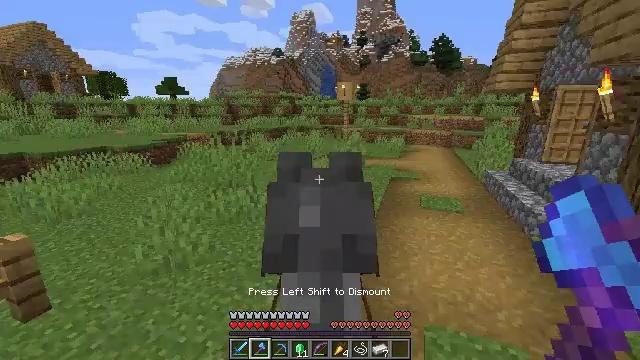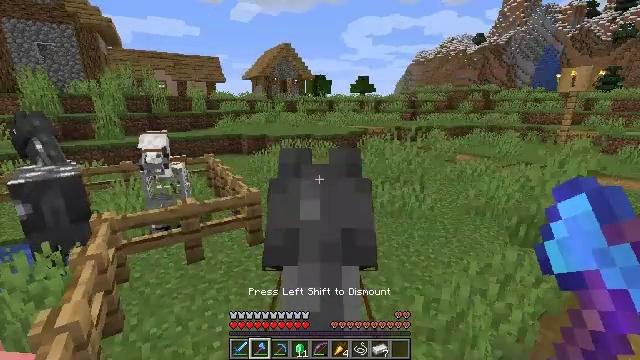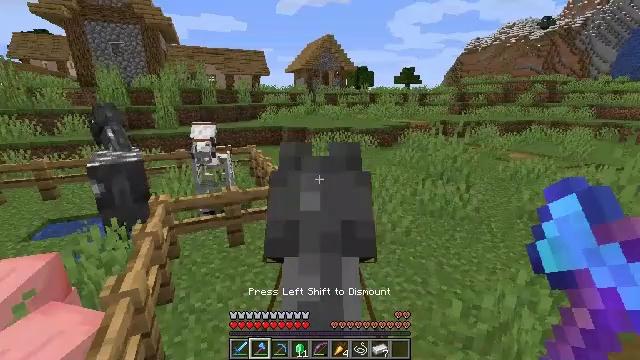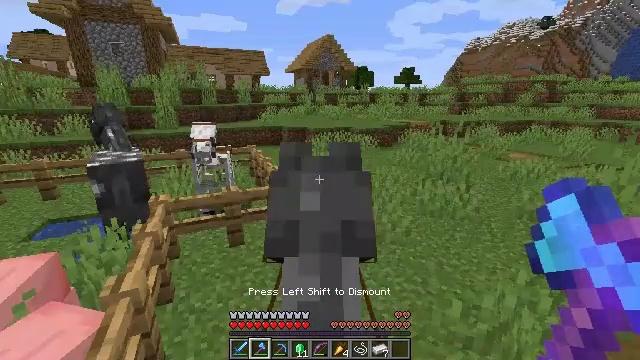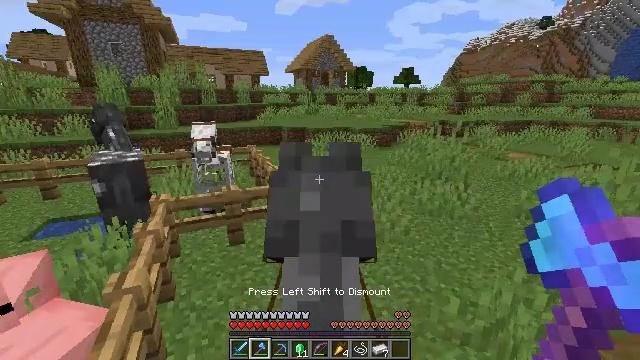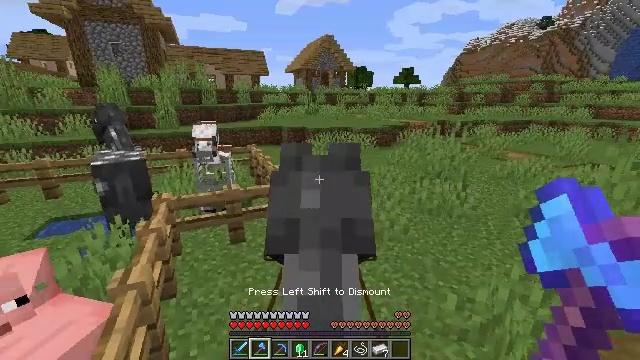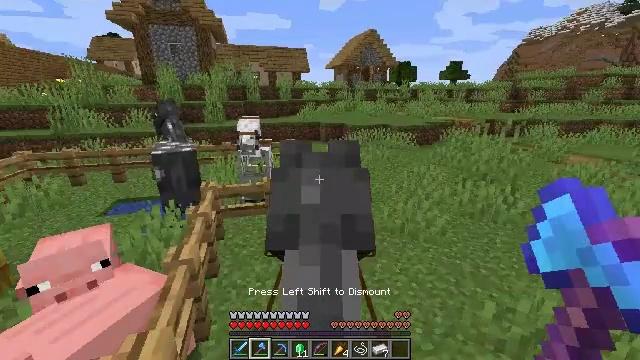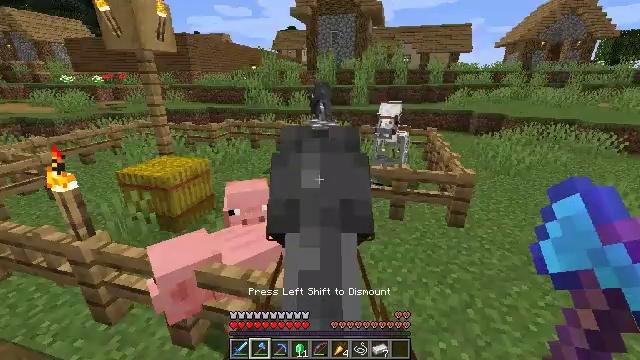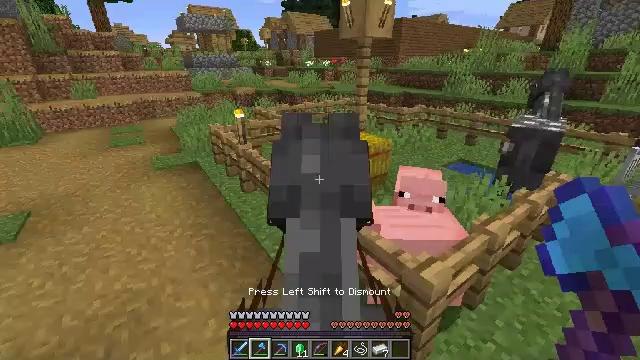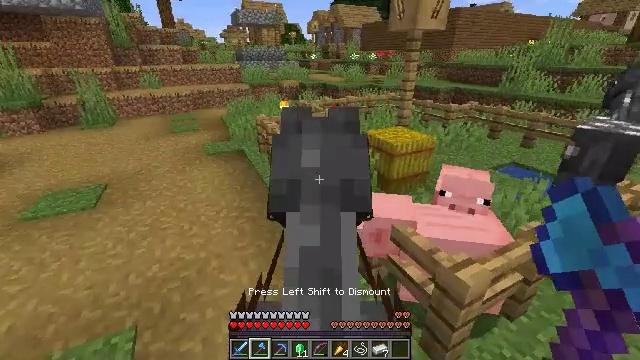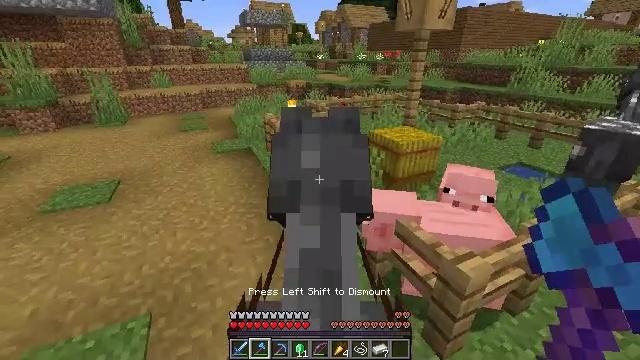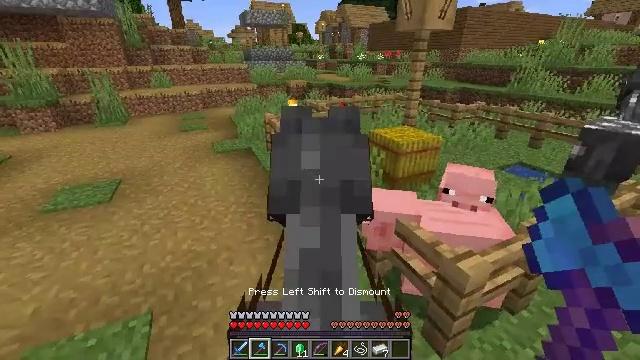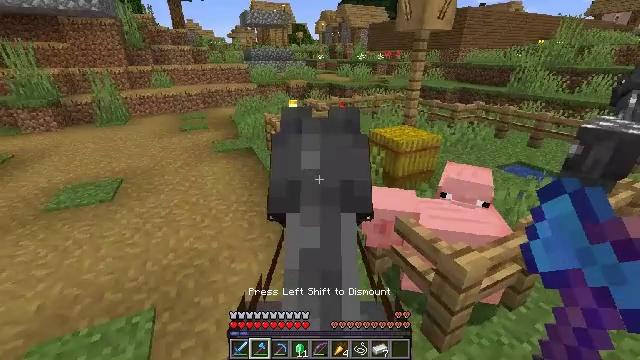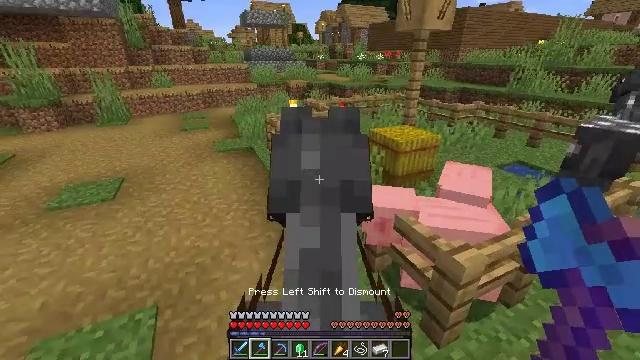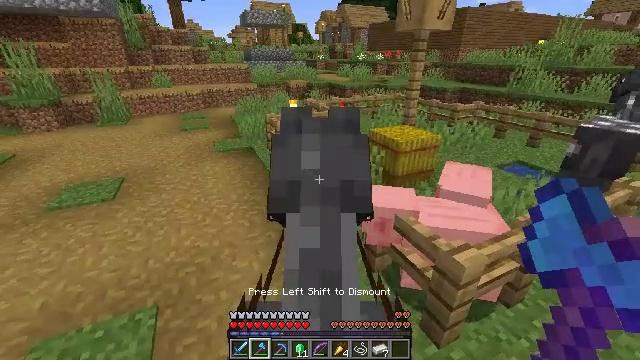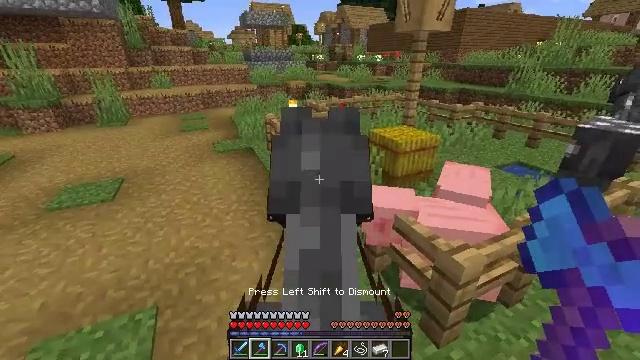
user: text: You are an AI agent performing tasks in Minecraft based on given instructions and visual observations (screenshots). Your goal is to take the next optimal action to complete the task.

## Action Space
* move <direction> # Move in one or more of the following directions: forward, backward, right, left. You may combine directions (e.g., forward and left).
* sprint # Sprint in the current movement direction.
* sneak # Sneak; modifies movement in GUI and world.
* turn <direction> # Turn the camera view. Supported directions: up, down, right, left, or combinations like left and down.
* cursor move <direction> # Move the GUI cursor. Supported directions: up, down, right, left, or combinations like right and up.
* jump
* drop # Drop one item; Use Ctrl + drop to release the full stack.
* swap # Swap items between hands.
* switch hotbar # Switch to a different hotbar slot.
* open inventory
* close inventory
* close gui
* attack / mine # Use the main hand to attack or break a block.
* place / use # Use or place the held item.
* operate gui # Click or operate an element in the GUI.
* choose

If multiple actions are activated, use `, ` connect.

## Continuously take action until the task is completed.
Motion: motion action
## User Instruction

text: Harvest hay blocks from the village.
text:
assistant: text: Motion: turn left
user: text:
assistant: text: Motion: turn left and down
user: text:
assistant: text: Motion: move back
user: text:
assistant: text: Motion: move back
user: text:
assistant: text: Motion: move back
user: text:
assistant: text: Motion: move back, turn left
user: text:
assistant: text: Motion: move back, turn left and down
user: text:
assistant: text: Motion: move back, turn left and down
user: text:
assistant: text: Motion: move back, turn left and down
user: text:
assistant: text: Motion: no_op
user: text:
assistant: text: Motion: jump
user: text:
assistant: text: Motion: jump
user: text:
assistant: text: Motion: jump
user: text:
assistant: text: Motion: jump
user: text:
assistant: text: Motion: jump
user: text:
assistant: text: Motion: move forward, turn right and up, jump
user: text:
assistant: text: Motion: move forward, turn right and up, jump
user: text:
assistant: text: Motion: move forward, turn right and up, jump
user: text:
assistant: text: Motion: move forward, turn right, jump
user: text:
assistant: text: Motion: move forward, jump
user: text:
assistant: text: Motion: move forward, jump
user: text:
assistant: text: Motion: move forward
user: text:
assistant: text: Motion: move forward
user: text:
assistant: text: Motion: move forward
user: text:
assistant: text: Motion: move forward, turn right
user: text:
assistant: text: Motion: move forward, turn right
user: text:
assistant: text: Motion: move forward, turn right
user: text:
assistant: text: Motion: move forward, turn right and down
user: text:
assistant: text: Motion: move forward, turn right and down
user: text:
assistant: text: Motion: move forward, turn right